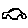
Label: car